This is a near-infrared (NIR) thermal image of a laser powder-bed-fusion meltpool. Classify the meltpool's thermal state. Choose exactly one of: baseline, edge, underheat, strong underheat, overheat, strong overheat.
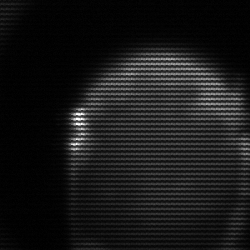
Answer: edge